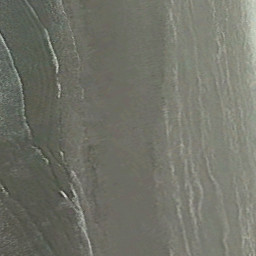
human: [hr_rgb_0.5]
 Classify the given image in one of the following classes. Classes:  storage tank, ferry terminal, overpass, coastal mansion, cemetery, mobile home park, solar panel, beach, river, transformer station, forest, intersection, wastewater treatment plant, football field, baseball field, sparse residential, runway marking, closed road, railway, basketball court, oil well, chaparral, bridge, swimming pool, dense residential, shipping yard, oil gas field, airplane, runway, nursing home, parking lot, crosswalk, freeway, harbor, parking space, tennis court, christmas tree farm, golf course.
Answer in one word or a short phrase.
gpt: beach